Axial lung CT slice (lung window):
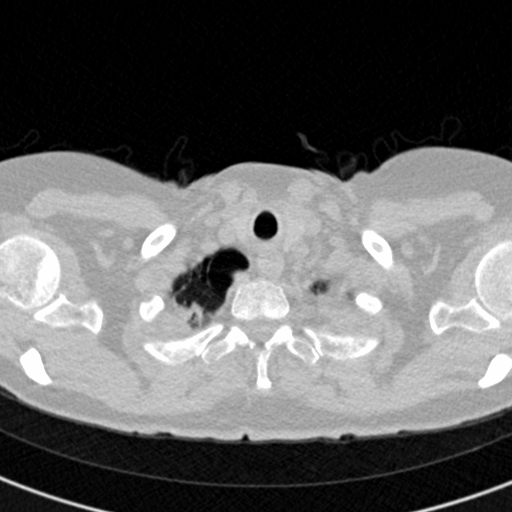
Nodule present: no